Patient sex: M
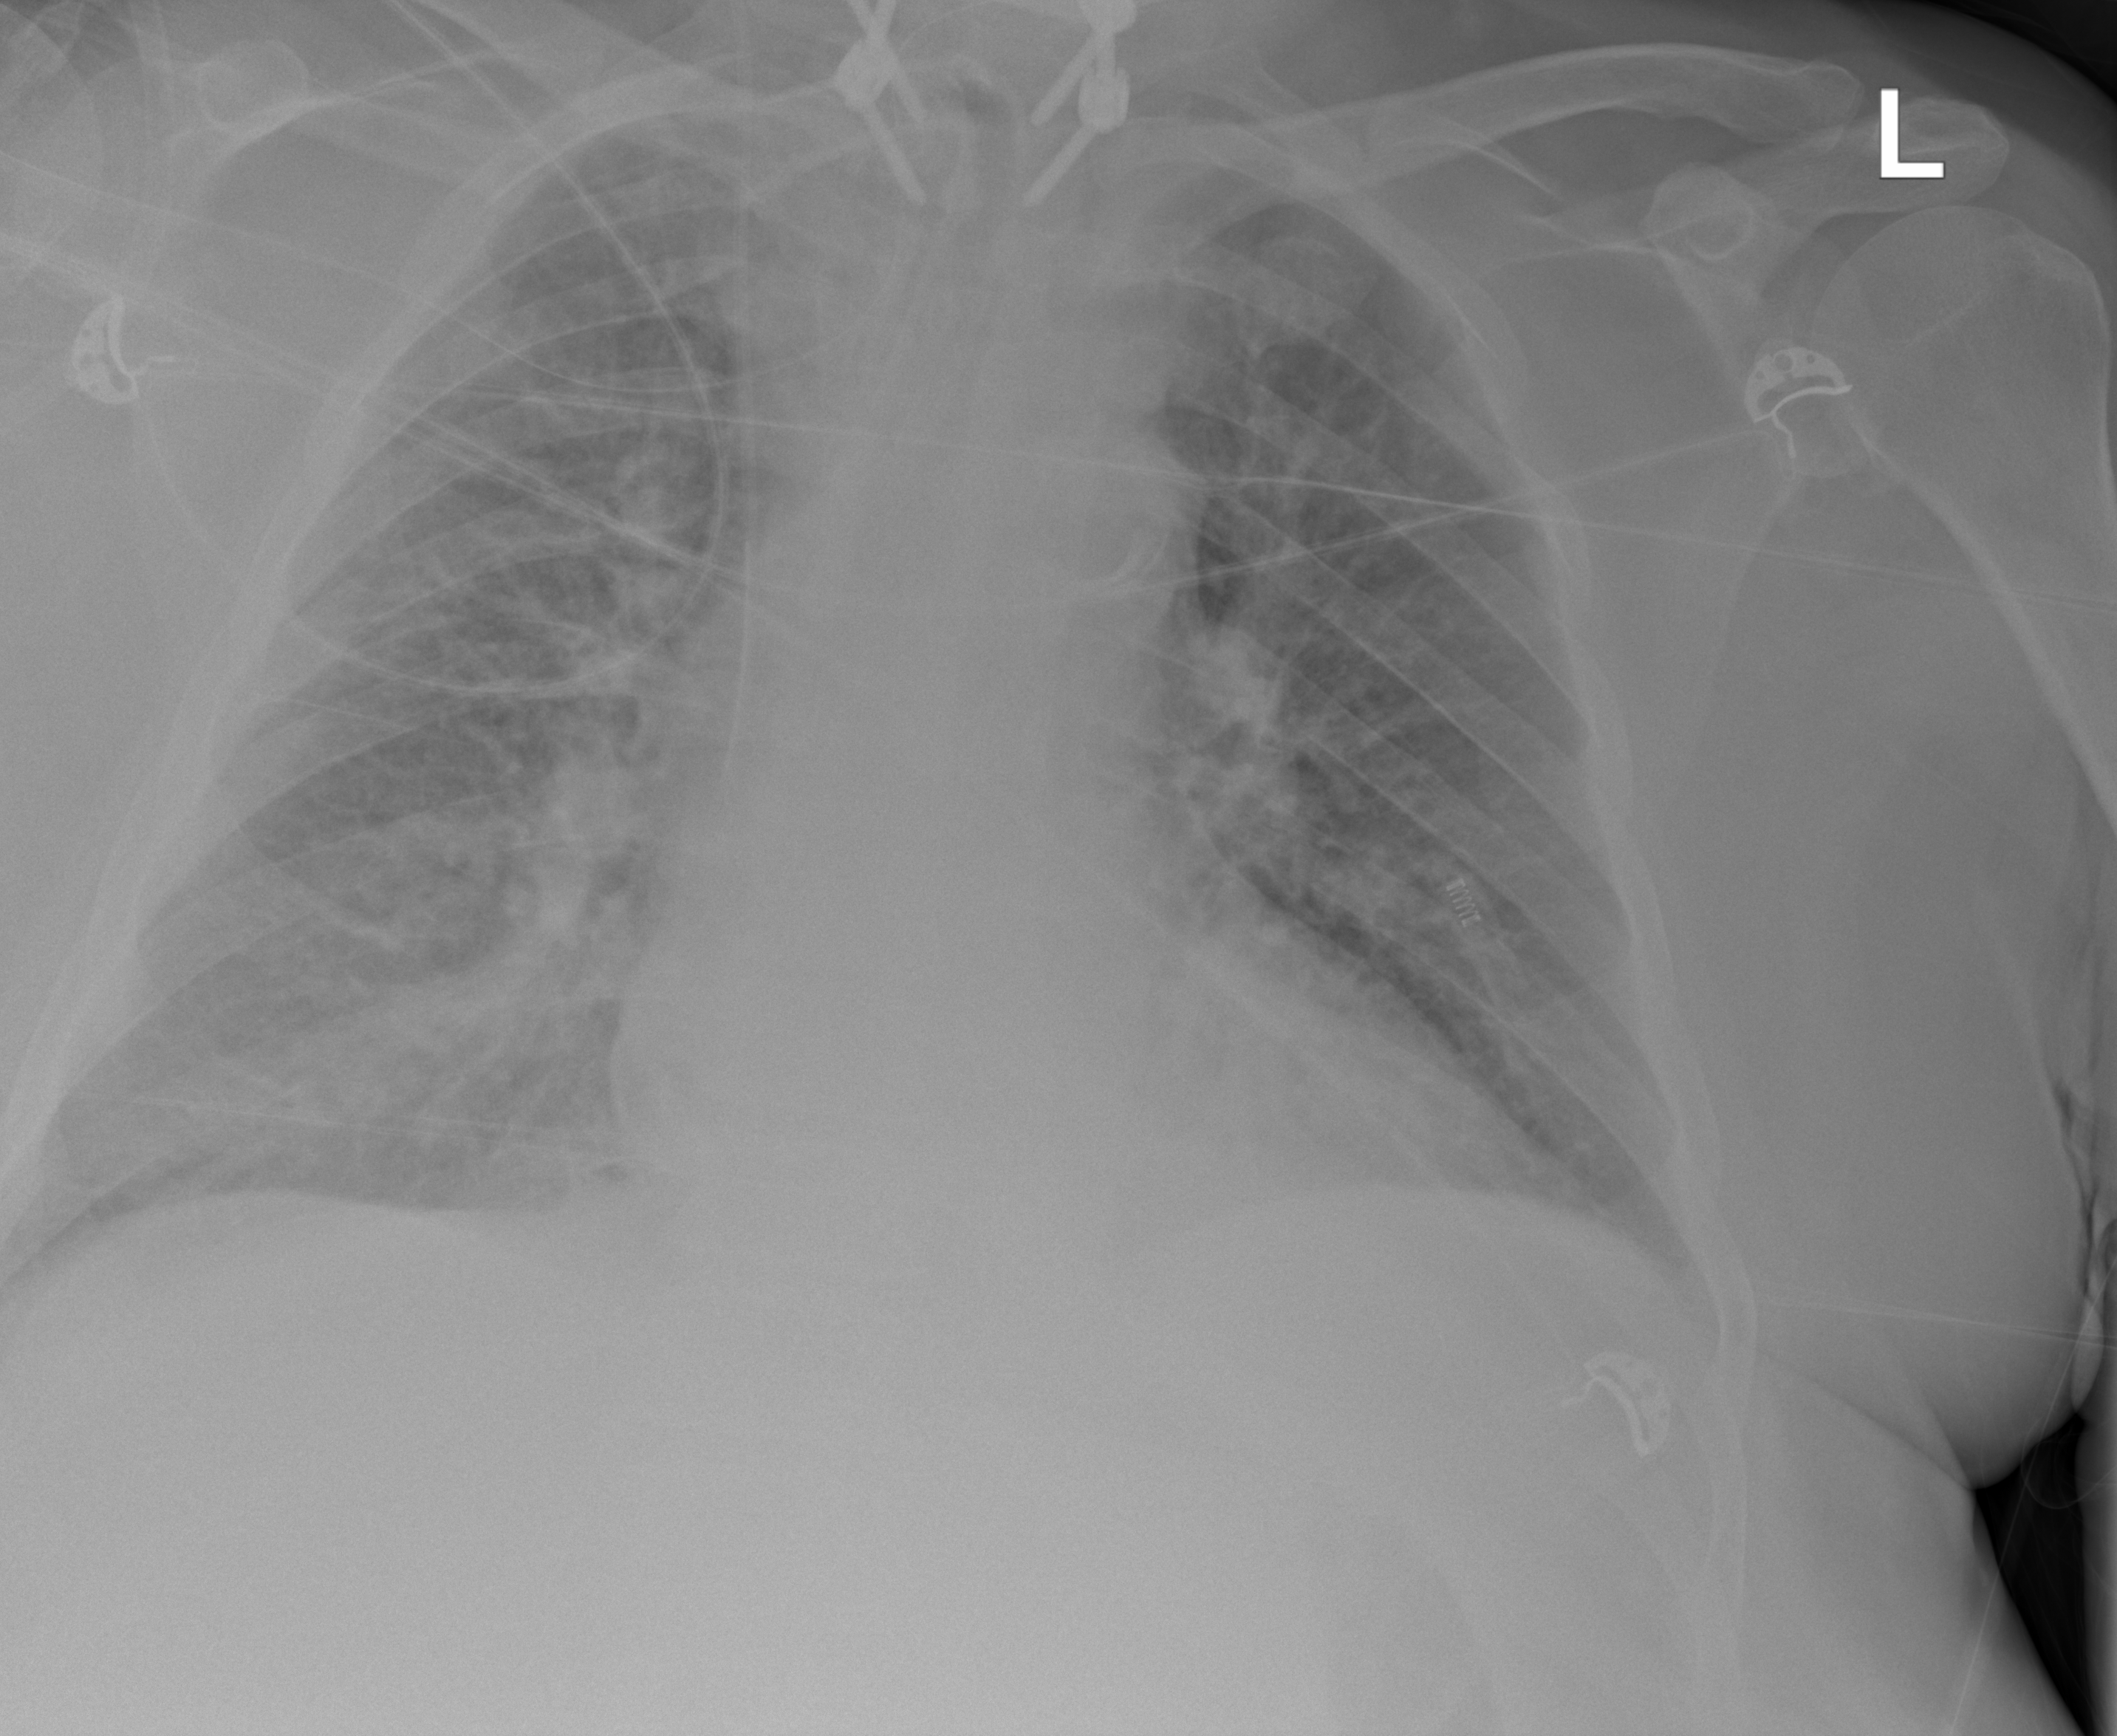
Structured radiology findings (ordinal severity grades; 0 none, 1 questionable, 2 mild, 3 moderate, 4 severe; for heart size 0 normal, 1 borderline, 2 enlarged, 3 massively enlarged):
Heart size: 2
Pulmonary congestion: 3
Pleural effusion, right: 2
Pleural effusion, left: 2
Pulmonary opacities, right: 3
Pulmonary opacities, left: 2
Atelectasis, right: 3
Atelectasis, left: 2